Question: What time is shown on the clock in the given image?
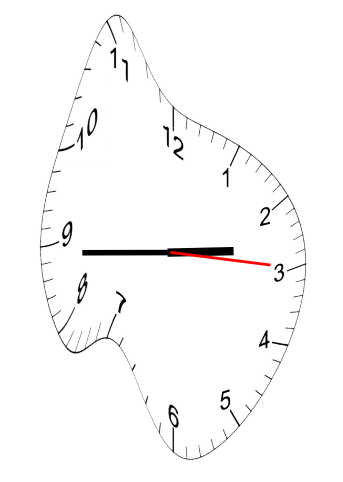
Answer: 02:44:15